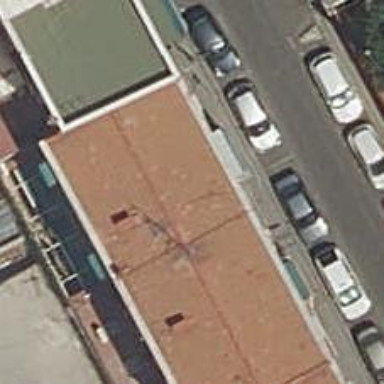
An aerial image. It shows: Restaurant.